Aerial crown-view tile of a tropical tree (Barro Colorado Island, Panama), acquired 20250414:
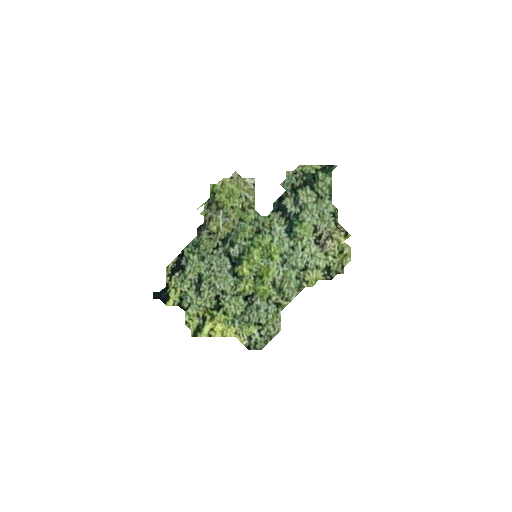
Species: Protium tenuifolium
GBIF accepted scientific name: Protium tenuifolium
Crown area: 31.327 m²